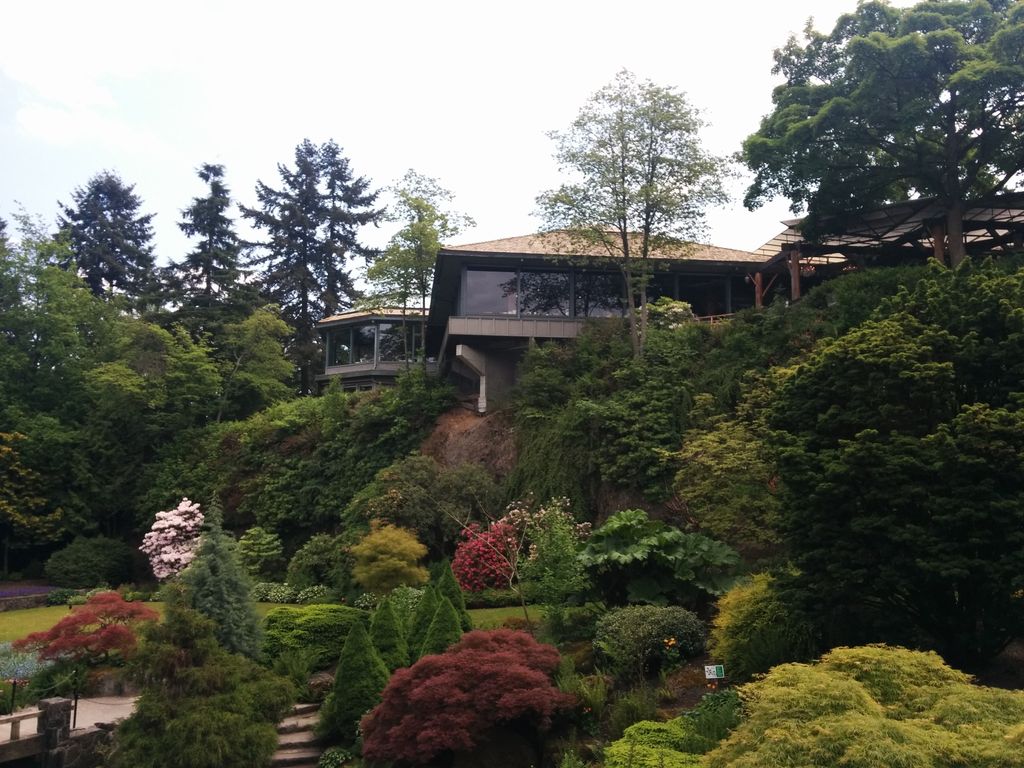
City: vancouver